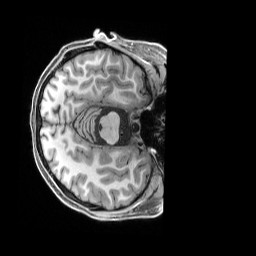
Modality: T1w
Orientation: axial
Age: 22
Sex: female
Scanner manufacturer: siemens
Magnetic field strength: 3 T
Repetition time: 2.5 s
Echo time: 0.00296 s